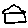
Label: house